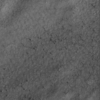
Label: not_dusty